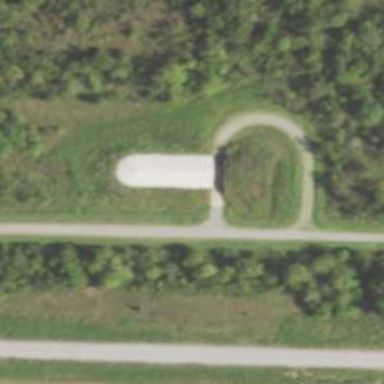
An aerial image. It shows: Military bunker for protection and defense.